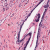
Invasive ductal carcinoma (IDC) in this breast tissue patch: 0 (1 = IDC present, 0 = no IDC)